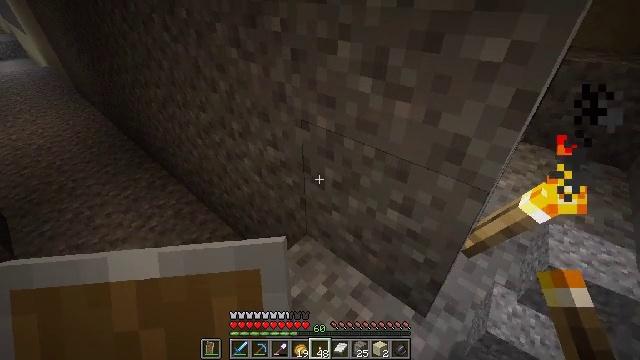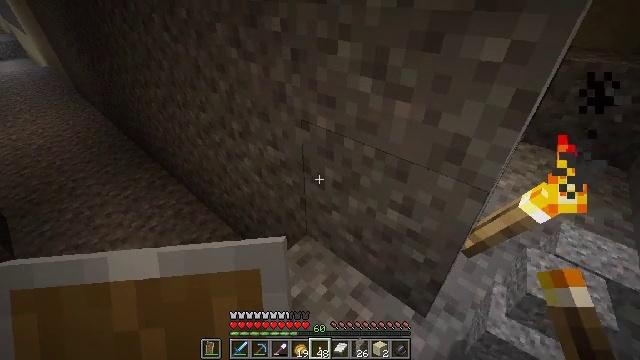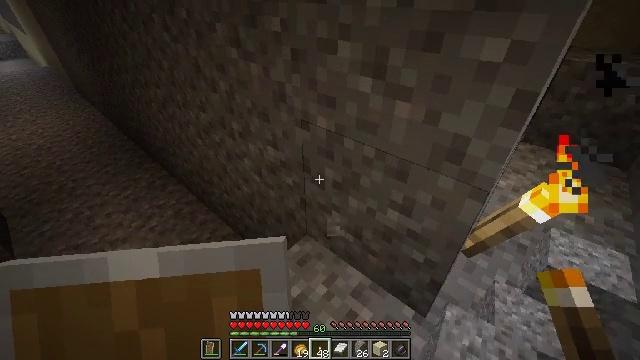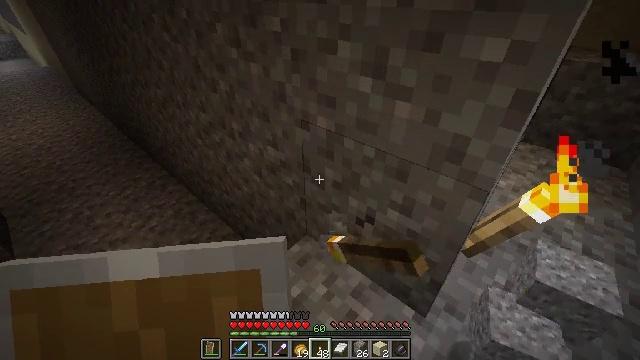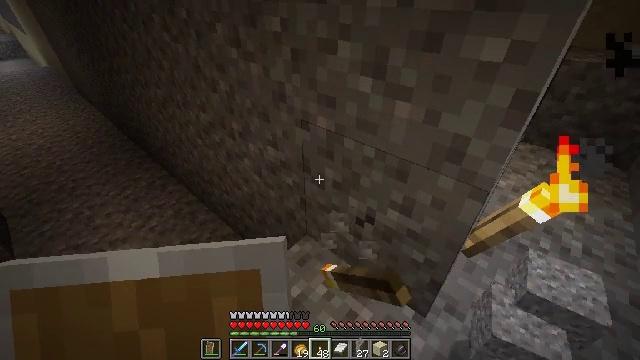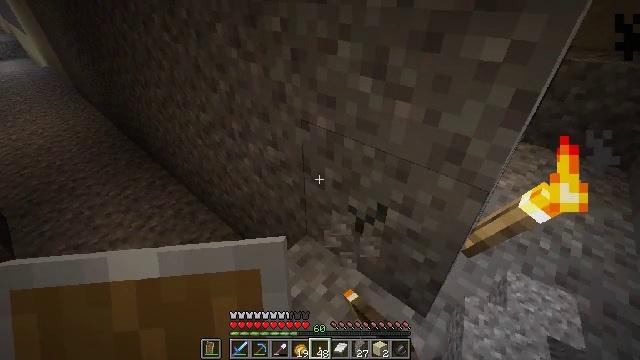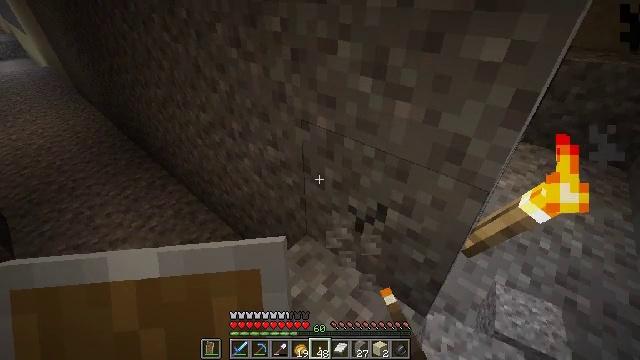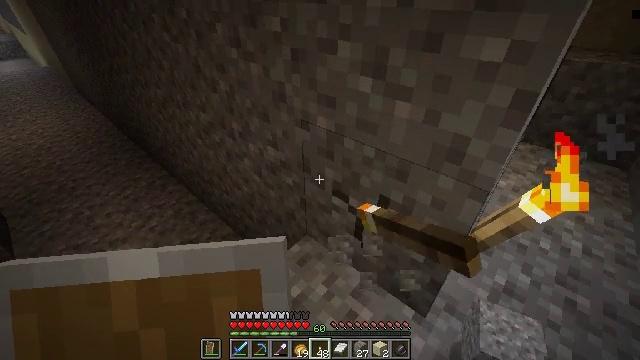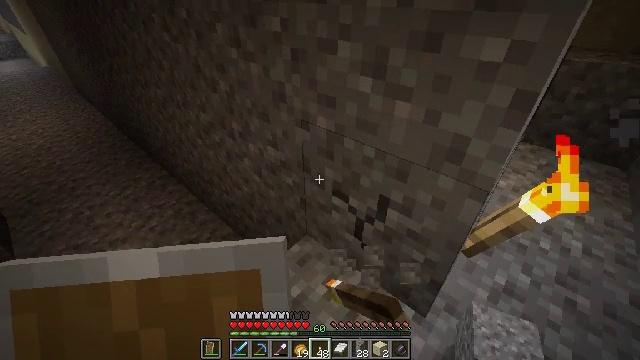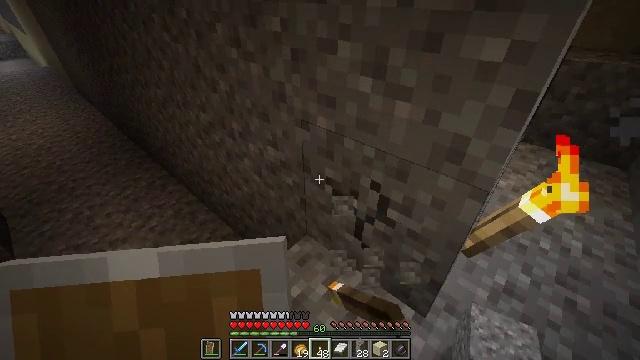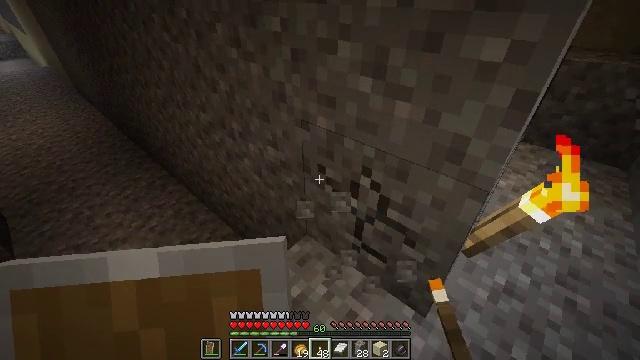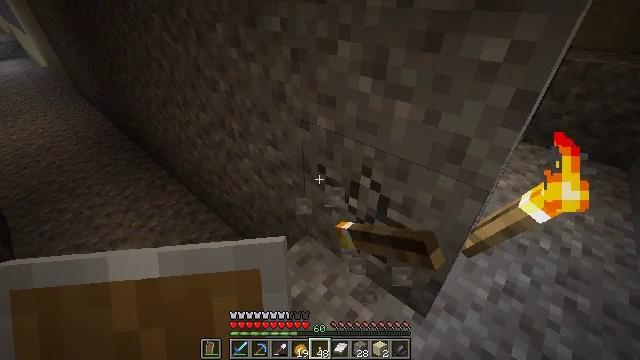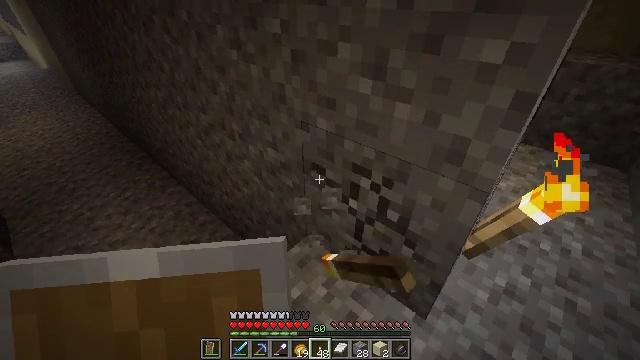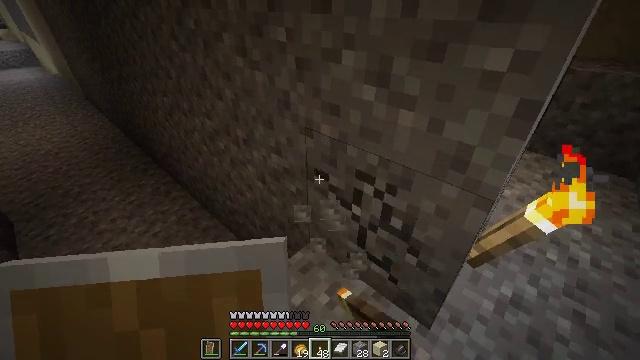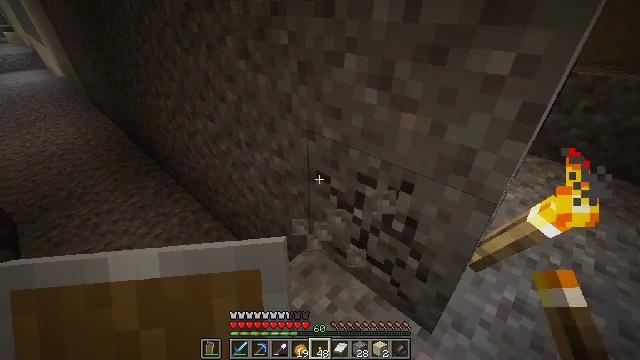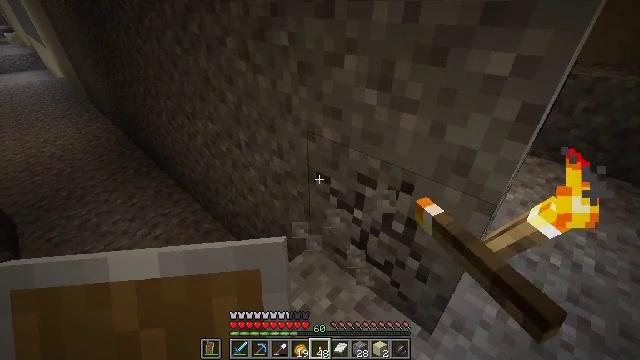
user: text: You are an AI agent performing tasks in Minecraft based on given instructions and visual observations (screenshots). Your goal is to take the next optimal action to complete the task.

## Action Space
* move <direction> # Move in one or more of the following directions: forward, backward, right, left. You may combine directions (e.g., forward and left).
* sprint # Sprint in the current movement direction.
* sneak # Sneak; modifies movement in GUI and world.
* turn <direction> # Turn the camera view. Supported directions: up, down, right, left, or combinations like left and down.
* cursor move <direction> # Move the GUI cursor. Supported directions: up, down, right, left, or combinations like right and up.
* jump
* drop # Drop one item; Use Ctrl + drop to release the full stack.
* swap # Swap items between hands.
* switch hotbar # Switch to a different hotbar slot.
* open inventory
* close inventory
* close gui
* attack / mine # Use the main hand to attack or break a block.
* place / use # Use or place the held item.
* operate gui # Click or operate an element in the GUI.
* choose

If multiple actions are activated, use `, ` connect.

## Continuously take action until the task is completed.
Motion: motion action
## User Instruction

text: Mine gravel from the ground.
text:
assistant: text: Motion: no_op
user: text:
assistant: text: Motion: attack / mine
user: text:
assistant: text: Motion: attack / mine
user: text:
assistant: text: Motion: attack / mine
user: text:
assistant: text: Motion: attack / mine
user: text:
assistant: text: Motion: attack / mine
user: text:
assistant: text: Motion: attack / mine
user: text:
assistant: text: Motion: attack / mine
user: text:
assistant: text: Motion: attack / mine
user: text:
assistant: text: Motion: attack / mine
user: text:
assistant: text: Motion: attack / mine
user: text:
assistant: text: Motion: attack / mine
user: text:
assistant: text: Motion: turn up, attack / mine
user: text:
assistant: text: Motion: attack / mine
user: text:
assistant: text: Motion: attack / mine
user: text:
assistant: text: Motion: attack / mine
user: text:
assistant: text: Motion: attack / mine
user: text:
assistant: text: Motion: attack / mine
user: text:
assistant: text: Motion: attack / mine
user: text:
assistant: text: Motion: attack / mine
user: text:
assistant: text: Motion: attack / mine
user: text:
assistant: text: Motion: attack / mine
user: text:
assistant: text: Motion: attack / mine
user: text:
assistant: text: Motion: attack / mine and use / place